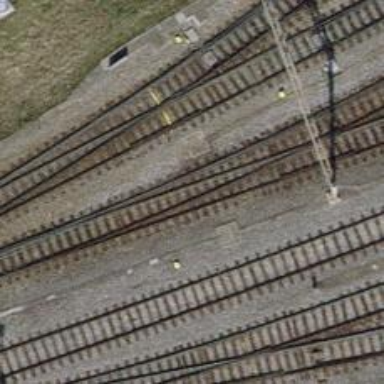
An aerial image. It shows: Railway yard with electrified tracks and single track.